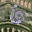
Label: 6